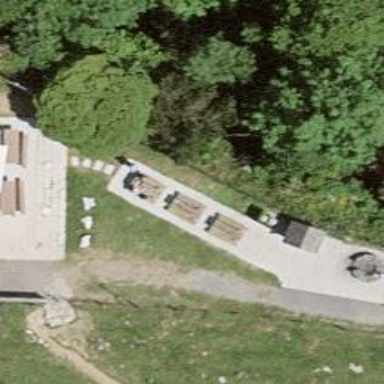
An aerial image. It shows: Picnic table located in leisure land area.